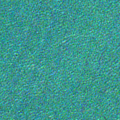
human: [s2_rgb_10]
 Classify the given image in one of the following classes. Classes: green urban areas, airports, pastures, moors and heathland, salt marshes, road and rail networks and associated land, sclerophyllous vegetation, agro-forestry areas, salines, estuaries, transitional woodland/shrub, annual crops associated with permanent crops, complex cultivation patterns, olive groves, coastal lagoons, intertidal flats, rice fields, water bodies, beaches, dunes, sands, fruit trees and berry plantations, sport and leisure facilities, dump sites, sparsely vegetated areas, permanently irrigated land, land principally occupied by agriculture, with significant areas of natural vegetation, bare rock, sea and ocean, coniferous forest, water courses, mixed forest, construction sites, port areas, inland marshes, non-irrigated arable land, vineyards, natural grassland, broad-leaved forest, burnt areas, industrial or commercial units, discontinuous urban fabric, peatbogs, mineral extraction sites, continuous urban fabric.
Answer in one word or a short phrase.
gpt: sea and ocean